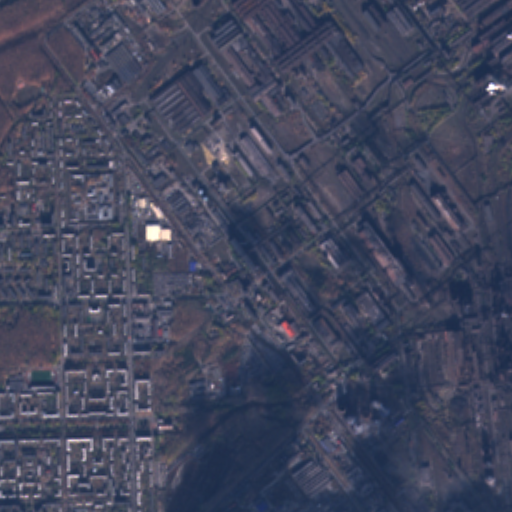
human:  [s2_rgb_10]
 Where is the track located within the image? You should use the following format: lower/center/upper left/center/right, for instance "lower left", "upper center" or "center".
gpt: The track is located in the lower left of the image.
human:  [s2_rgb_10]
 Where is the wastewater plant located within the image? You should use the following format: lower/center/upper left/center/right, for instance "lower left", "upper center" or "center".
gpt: The wastewater plant is located in the lower right of the image.
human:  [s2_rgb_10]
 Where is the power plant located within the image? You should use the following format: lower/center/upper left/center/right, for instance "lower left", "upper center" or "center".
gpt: There is no power plant in the image.